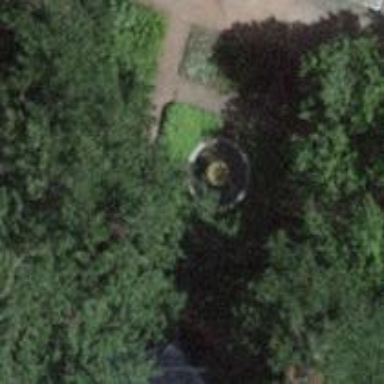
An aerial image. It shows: Fountain.